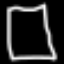
Label: square